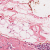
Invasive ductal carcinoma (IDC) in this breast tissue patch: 0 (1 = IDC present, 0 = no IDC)